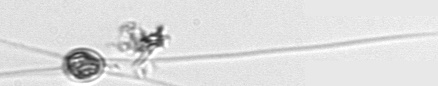
Label: Chaetoceros_danicus